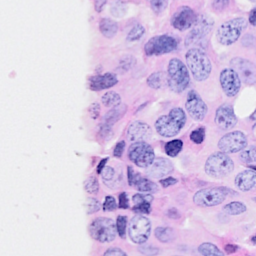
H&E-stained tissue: Breast